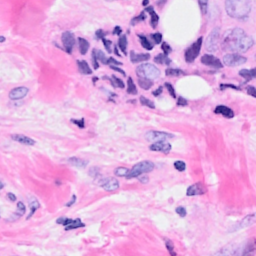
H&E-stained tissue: Breast